Question: I would like to make an 'Action Bar' like
<URL>
I tried the sample in the Android sdk but it's too complicated there are like 8 '.java' files for this Action Bar?
---

---
I hope someone can provide me with an easier method and simpler way to do it. As I don't think i'm gonna copy all those 8 files to my project in order to make an 'Action Bar' work.
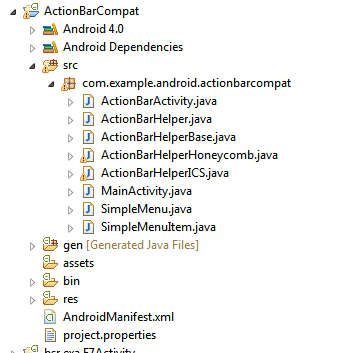
Answer: This is an approach.
Beginns add a meny layout in your res/menu folder
action_bar_menu.xml
'''
<?xml version="1.0" encoding="utf-8"?>
<menu xmlns:android="http://schemas.android.com/apk/res/android" >
<item
android:id="@+id/action_one"
android:icon="@drawable/icon1.png"
android:showAsAction="always"
android:title="One">
</item>
<item
android:id="@+id/action_two"
android:icon="@drawable/icon2.png"
android:showAsAction="always"
android:title="Two">
</item>
</menu>
'''
in your activity
'''
@Override
protected void onCreate(Bundle savedInstanceState) {
super.onCreate(savedInstanceState);
setContentView(R.layout.activity_main);
ActionBar actionBar = getActionBar();
actionBar.setTitle("your title");
// add the custom view to the action bar
//actionBar.setCustomView(R.layout.actionbar_view);
actionBar.setDisplayOptions(ActionBar.DISPLAY_SHOW_CUSTOM
| ActionBar.DISPLAY_SHOW_HOME);
}
@Override
public boolean onCreateOptionsMenu(Menu menu) {
getMenuInflater().inflate(R.menu.action_bar_menu, menu);
return true;
}
@Override
public boolean onOptionsItemSelected(MenuItem item) {
switch (item.getItemId()) {
case R.id.action_one:
//put your business logic here
break;
case R.id.action_two:
//put your business logic here
break;
case android.R.id.home:
//put your business logic here
break;
default:
// Nothing to do here
}
return true;
}
'''